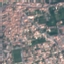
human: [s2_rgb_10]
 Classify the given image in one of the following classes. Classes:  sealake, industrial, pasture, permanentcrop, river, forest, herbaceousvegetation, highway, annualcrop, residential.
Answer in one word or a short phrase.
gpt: Residential